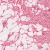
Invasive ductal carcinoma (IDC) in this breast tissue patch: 0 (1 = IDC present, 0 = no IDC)